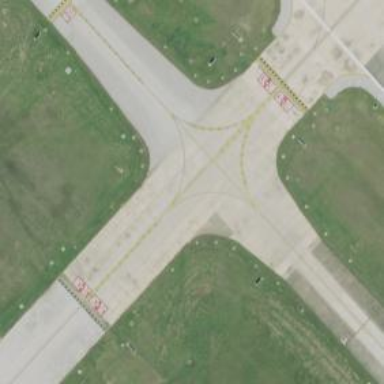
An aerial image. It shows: Image of taxiway at airport.